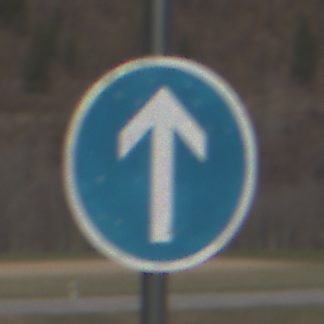
Verkehrszeichen: VorgeschriebeneFahrtrichtungGeradeaus
Umgebung: Outdoor, Nature
Tageszeit: MorningAfternoon
Wetter: PartlyCloudy
Licht: Natural
Jahreszeit: NotSpecified
Kontrast: HighContrast